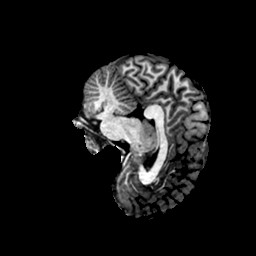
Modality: T1w
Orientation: sagittal
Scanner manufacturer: ge
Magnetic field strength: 3 T
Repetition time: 0.00766 s
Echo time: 0.003476 s